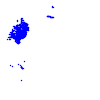
Particle: electron